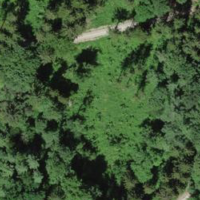
EUNIS habitat code: 43
Species observed at this site:
Lonicera acuminata